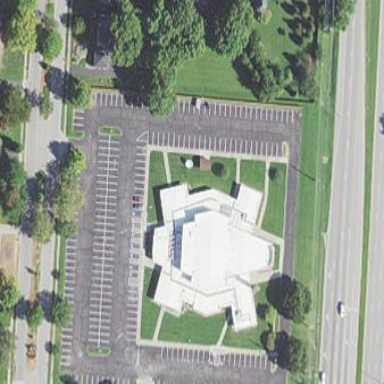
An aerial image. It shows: Building that is place of worship.